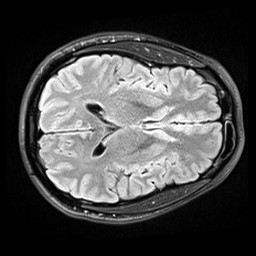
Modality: FLAIR
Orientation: axial
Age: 39
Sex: male
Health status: healthy
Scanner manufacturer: siemens
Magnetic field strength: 3 T
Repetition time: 9 s
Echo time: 0.088 s